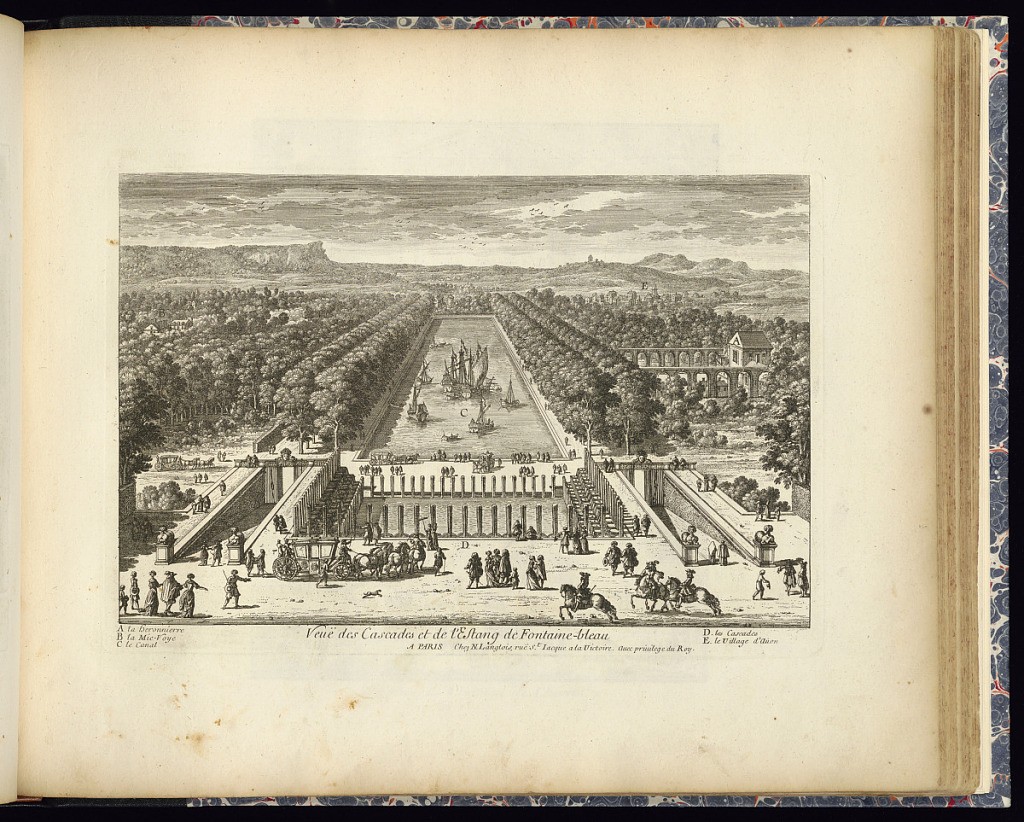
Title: Veuë des Cascades et de l’Estang de Fontaine-bleau
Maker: Gabriel Perelle, French, 1604–1677
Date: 1660–1703
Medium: Etching on laid paper
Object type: Print
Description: A bird's eye view of the gardens of the palace of Fontainebleau. A large rectangular basin/ pond in the background with sailboats, surrounded by trees. In the foreground, a smaller basin framed by jets of water, ramps on either side, with gates below. Figures, horseman, and horse-drawn carriages throughout the grounds. Details are lettered with a legend below. Plate is titled.